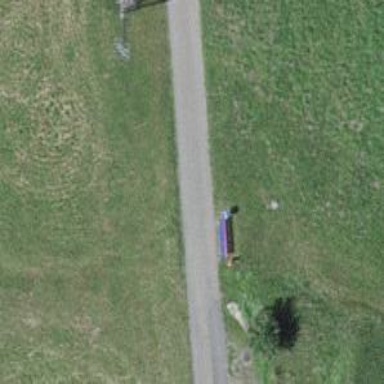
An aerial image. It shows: Bench.